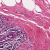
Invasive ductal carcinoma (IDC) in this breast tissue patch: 0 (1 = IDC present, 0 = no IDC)